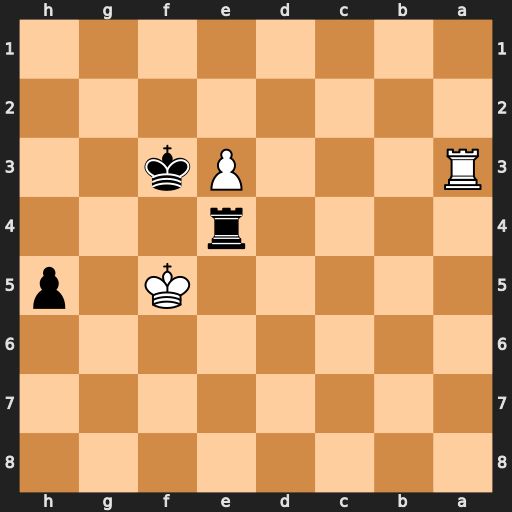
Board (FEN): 8/8/8/5K1p/4r3/R3Pk2/8/8
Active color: b
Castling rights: -
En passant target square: -
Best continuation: h4 Ra6 Rxe3